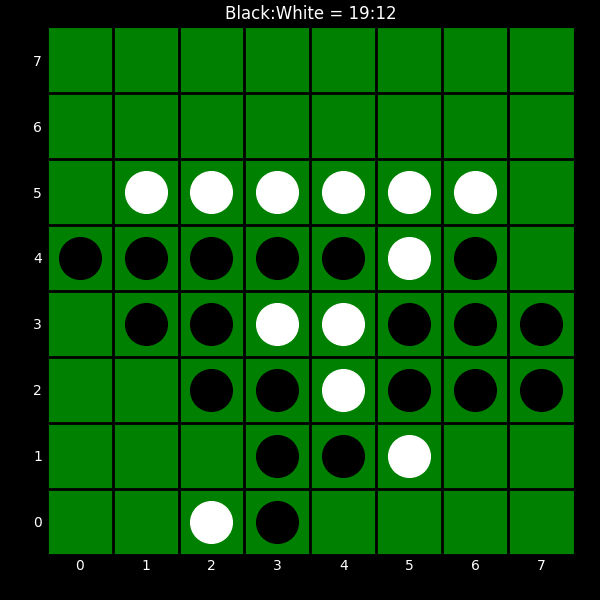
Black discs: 19
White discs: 12